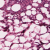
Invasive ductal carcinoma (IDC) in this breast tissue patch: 1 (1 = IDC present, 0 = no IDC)